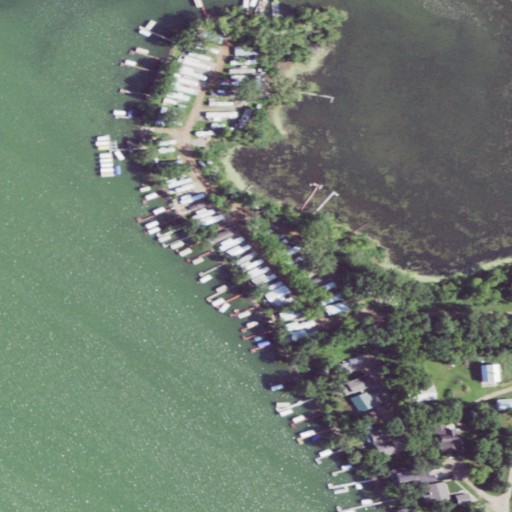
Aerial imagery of beach in Iowa named Anglers Bay Beach containing open water, herbaceous wetlands, open development, medium intensity development, low intensity development, and deciduous forest